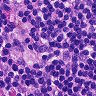
Metastatic tissue present: no